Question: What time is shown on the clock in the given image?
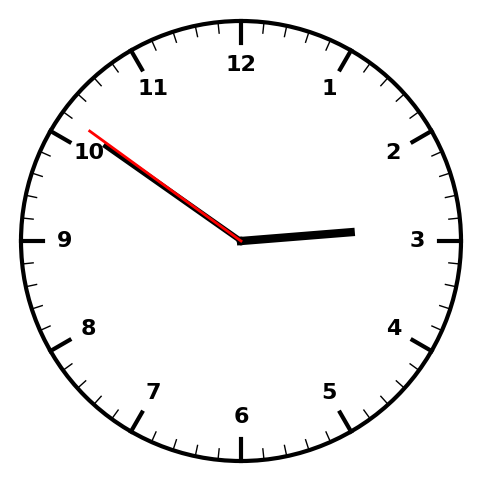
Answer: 02:50:51